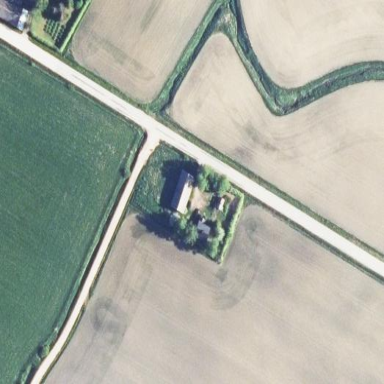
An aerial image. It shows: Farmyard area.